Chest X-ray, PA view. Patient: 41 years old, sex M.
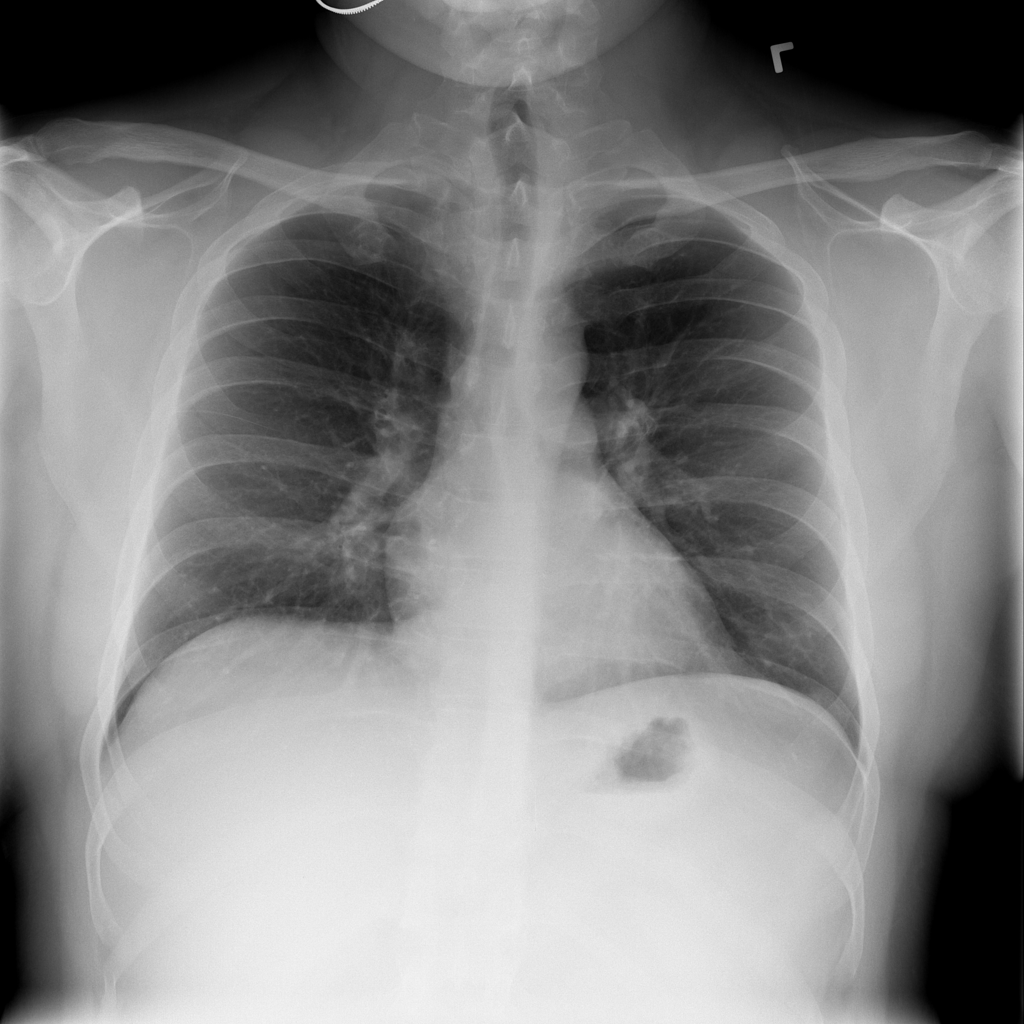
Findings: No Finding